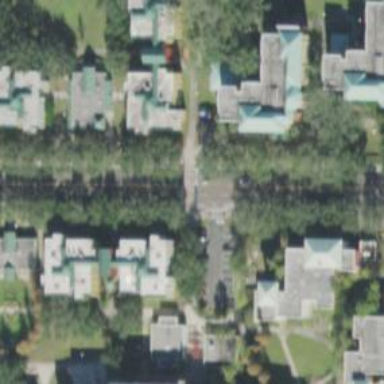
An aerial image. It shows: Footway that also serves as parkway.